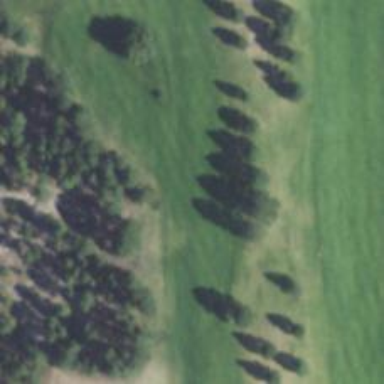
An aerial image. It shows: View of golf hole.